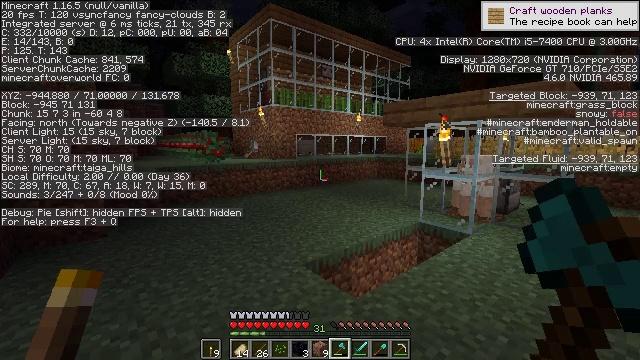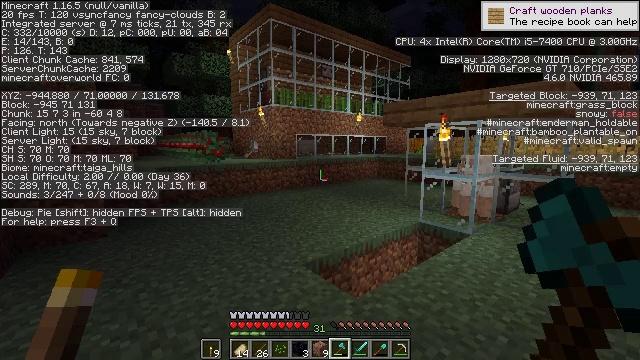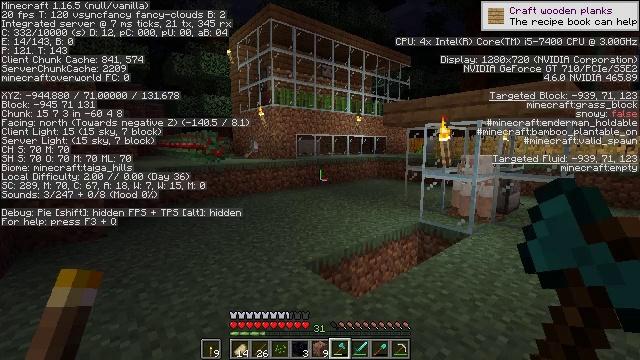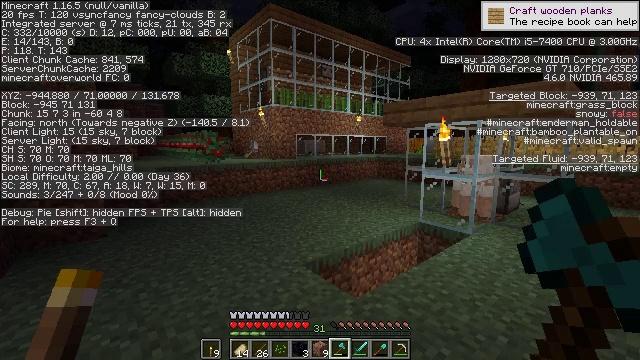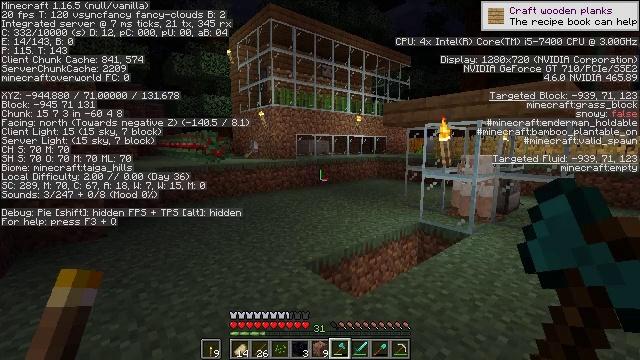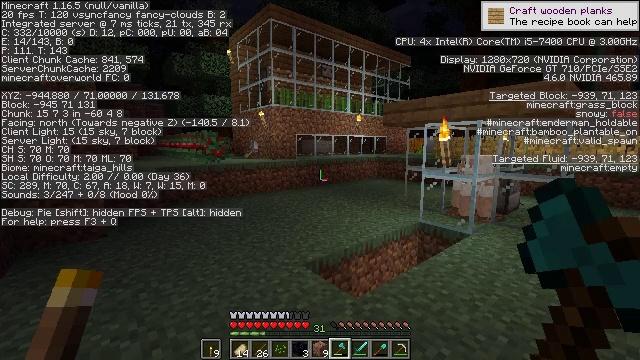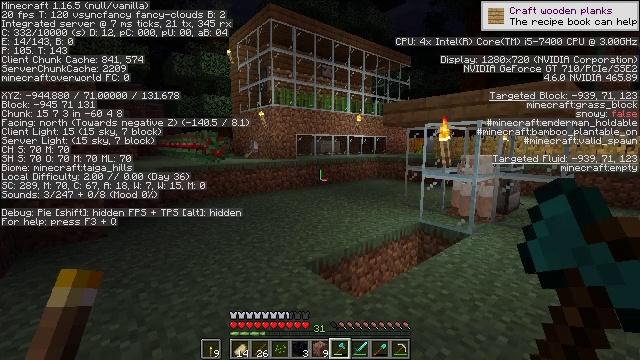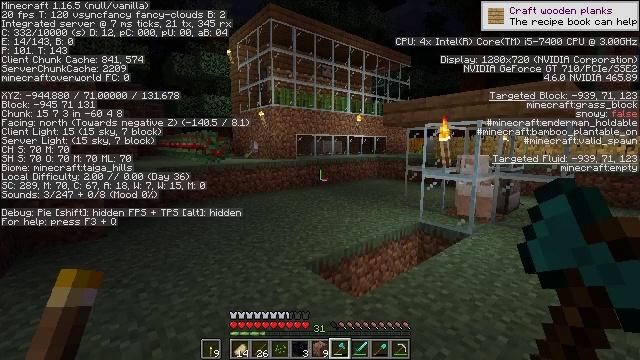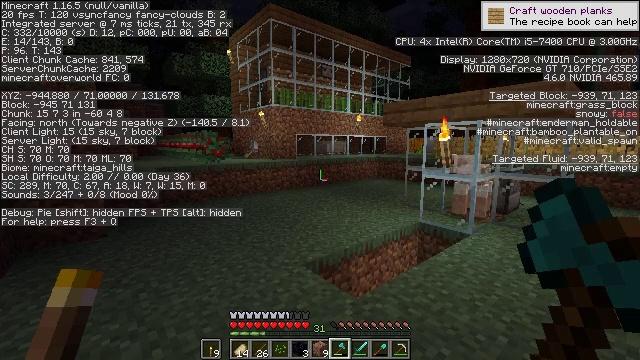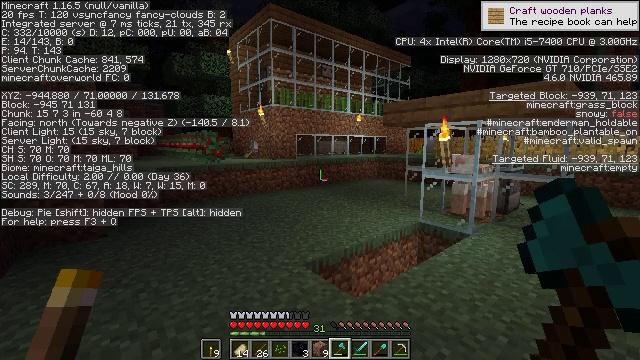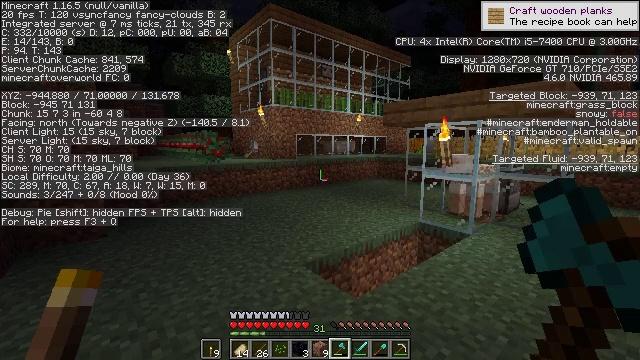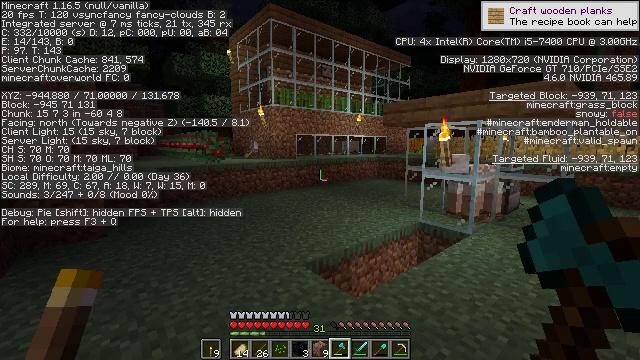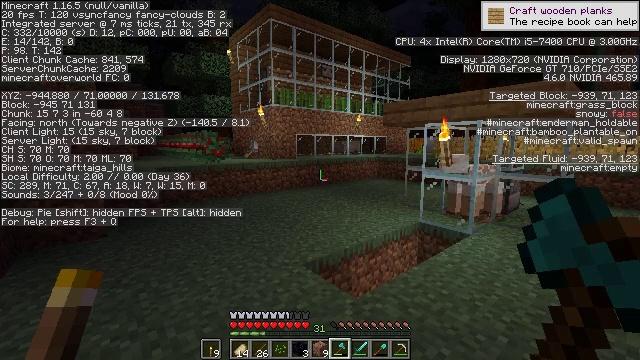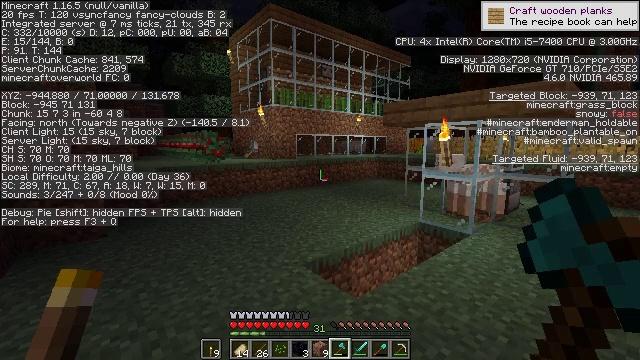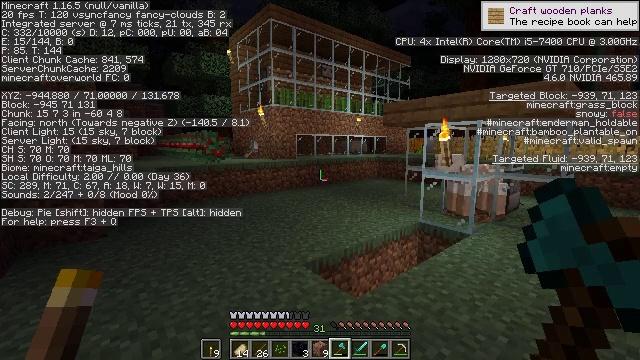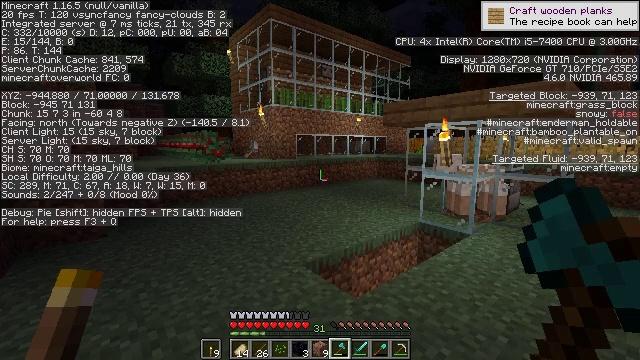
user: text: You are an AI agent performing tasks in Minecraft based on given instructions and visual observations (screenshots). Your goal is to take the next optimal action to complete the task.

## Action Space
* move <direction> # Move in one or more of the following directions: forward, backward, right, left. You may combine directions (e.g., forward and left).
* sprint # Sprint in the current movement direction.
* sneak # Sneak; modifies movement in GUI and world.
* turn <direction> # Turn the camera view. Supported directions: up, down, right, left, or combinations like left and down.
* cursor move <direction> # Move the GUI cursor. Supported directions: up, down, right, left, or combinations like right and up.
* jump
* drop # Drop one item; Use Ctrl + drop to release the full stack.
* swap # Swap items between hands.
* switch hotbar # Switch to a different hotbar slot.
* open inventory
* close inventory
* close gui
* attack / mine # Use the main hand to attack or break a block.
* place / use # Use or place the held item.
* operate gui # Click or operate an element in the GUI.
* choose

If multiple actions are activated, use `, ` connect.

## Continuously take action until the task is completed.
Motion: motion action
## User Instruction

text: Build rails by arranging iron ingots and a stick on the crafting table.
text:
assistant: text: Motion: no_op
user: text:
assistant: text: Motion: no_op
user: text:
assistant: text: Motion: no_op
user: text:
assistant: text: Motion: no_op
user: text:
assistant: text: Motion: no_op
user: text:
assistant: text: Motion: no_op
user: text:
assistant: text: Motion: no_op
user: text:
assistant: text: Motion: no_op
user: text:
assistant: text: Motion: no_op
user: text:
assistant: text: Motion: no_op
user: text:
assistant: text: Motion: no_op
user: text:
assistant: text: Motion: no_op
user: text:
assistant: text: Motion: no_op
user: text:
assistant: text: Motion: no_op
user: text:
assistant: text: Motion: no_op
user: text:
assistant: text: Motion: no_op
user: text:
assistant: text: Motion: no_op
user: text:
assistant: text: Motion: no_op
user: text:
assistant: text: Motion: no_op
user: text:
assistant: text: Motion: no_op
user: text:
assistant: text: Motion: no_op
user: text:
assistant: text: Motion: no_op
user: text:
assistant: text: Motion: no_op
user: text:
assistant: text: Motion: no_op
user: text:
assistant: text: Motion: no_op
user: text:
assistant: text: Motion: no_op
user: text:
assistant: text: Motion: no_op
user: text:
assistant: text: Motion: no_op
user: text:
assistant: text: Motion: no_op
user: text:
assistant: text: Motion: no_op